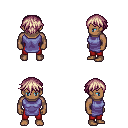
a pixel art fantasy rpg character, male body template, human, dark skin, chain tabard jacket, red pants, white blonde short bangs hairstyle, four views (front, back, left, right), 2x2 character sprite sheet, small pixel art, hard edges, no anti-aliasing